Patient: sex M, age 30
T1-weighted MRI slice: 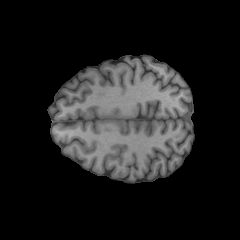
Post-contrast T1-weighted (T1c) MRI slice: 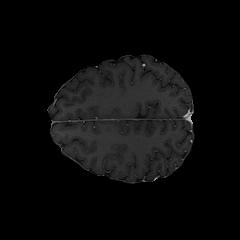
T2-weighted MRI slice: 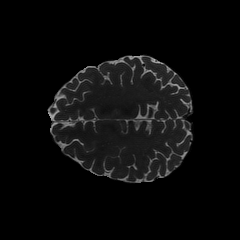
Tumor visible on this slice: no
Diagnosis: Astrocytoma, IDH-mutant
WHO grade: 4